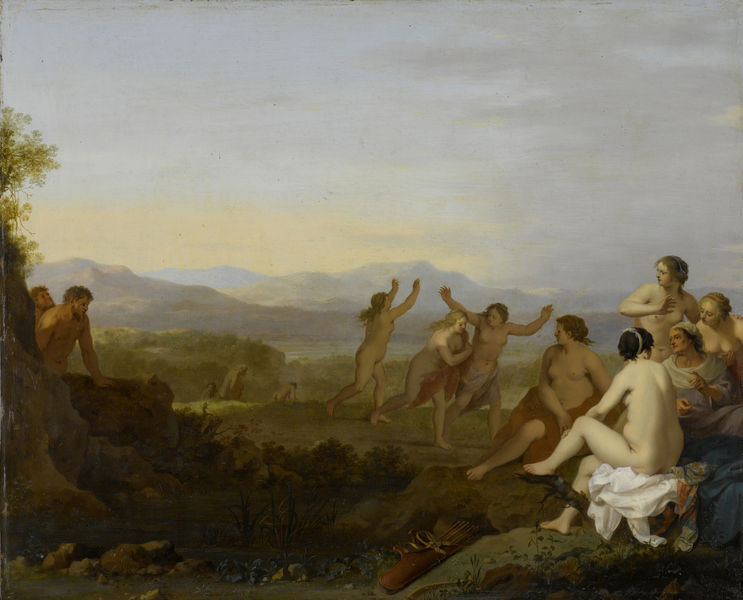
Titel: Nimfen door saters bespied
Künstler: Cornelis van Poelenburch
Standort: Amsterdam
Institution: Rijksmuseum
Schlagwörter: blue, men, people, women, hair, ladies, lady, old, woman, sheets, classical, clouds, man, naked, nude, nudes, sky, hills, lake, landscape, mountains, water, summer, trees, grass, light, outside, arms, cloth, pond, breasts, arrow, bow, running, soft, goddes, jolly, orgy, frolick, frolic, driades, frolicing, nude girls